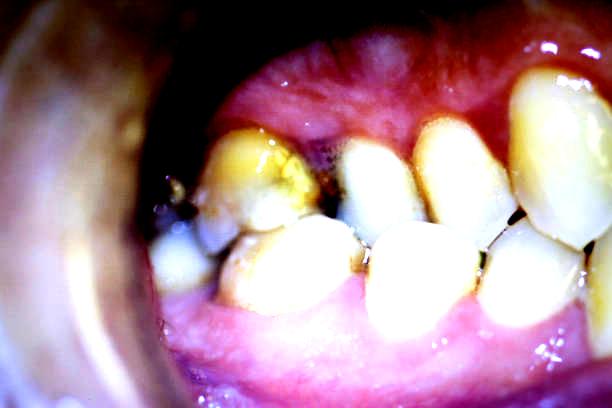
Condition: Calculus